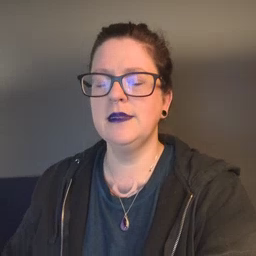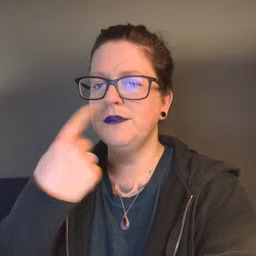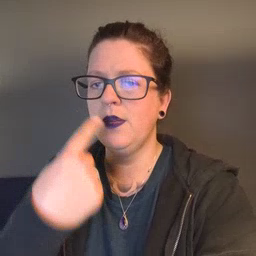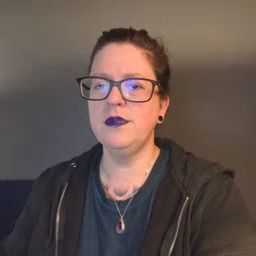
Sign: mouth